Question: I'm trying to draw angles on a bitmap. The problem is, a pixel only has neighbours in 8 directions, so by drawing pixel by pixel, we can only draw lines inclined at 0, 45, 90, 135, 180, 225, 270, 315 and 360 degrees.
So, how do I draw lines at other inclinations - e.g. 35 or 65 degrees? Like here (a 90x90 bitmap):

Are there any limitations - like the minimum canvas size? I'm supposed to be able to do this in a 30 x 30 image.
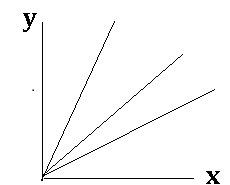
Answer: You just need to set the start and the end point for the line, and let c# do the rest (if you want to do it yourself, you can search <URL>.
So, if you want to build a line with x degrees, you can do the following:
1. Start in the point (0,30).
2. If your angle is less than 45, your ending point should be [30, 30*(1-tan(angle))].
3. If not, its [30*tan(90-angle),0].
Code:
'''
public partial class Form1 : Form
{
private int angle;
public Form1(int angle)
{
InitializeComponent();
this.angle = angle;
}
private Point EndPoint(int angle)
{
var endPoint = new Point();
if (angle <= 45)
{
endPoint.X = 30;
endPoint.Y = (int) (30 - 30*Math.Tan(Radian(angle)));
}
else
{
endPoint.Y = 0;
endPoint.X = (int) (30*Math.Tan(Radian(90-angle)));
}
return endPoint;
}
private double Radian(int angle) { return (Math.PI/180.0)*angle; }
public void Draw()
{
var myPen = new System.Drawing.Pen(System.Drawing.Color.Red);
var endPoint = EndPoint(angle);
var formGraphics = this.CreateGraphics();
formGraphics.DrawLine(myPen, 0, 30, endPoint.X, endPoint.Y);
myPen.Dispose();
formGraphics.Dispose();
}
}
'''